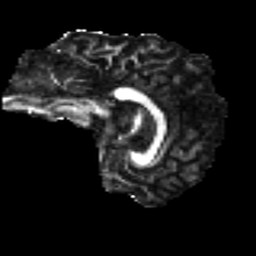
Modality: FA
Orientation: sagittal
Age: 48
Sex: male
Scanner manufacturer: ge
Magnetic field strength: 3 T
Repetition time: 7.8 s
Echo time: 0.0606 s